Question: I have an SWT text field, whose content length will vary dynamically. I need to make the complete text visible. I am using the below code to do that.
'''
public class MyDynamicDialog extends TrayDialog {
Text errorMessageText;
ScrolledComposite scrolledComposite;
Shell shell;
DynamicData dynamicData;
public MyDynamicDialog (final Shell shell) {
super(shell);
this.shell = shell;
}
public MyDynamicDialog (final Shell shell, final DynamicData dynamicData) {
super(shell);
this.shell = shell;
this.dynamicData = dynamicData;
}
@Override
protected Control createDialogArea(final Composite parent) {
final GridLayout layout = new GridLayout();
parent.setLayout(layout);
this.scrolledComposite = new ScrolledComposite(parent, SWT.V_SCROLL | SWT.BORDER);
this.scrolledComposite.setExpandHorizontal(true);
this.scrolledComposite.setExpandVertical(false);
final Composite composite = new Composite(this.scrolledComposite, SWT.NONE);
final GridLayout gridLayout = new GridLayout();
gridLayout.numColumns = 2;
composite.setLayout(gridLayout);
composite.setSize(400, 400);
this.scrolledComposite.setContent(composite);
this.scrolledComposite.addControlListener(new ControlAdapter() {
@Override
public void controlResized(final ControlEvent e) {
final Rectangle clientArea =
MyDynamicDialog.this.scrolledComposite.getClientArea();
final Point minSize = MyDynamicDialog.this.scrolledComposite.getContent().computeSize(clientArea.width, SWT.DEFAULT);
MyDynamicDialog.this.scrolledComposite.getContent().setSize(minSize);
}
});
createErrorMessageText(composite);
return parent;
}
private void createErrorMessageText(final Composite parent) {
final GridData errText = new GridData(/*200, SWT.DEFAULT*/);
errText.grabExcessHorizontalSpace = true;
errText.horizontalSpan = 3;
errText.horizontalAlignment = GridData.FILL;
this.errorMessageText = new Text(parent, SWT.READ_ONLY /*| SWT.WRAP | SWT.MULTI*/);
this.errorMessageText.setLayoutData(errText);
this.errorMessageText.addModifyListener(new ModifyListener() {
public void modifyText(final ModifyEvent e) {
final int columns = MyDynamicDialog.this.errorMessageText.getText().length() + 3;
final GC gc = new GC (MyDynamicDialog.this.errorMessageText);
final FontMetrics fm = gc.getFontMetrics ();
final int width = columns * fm.getAverageCharWidth ();
final int height = fm.getHeight ();
gc.dispose ();
MyDynamicDialog.this.errorMessageText.setSize (MyDynamicDialog.this.errorMessageText.computeSize (width, height));
MyDynamicDialog.this.errorMessageText.redraw();
MyDynamicDialog.this.errorMessageText.getParent().layout();
}
});
}
}
'''

With this code, when the text is big, it goes out of the screen. I m not able to resize the text field in runtime. I also tried calling the listener on the scrolled composite, again, after resizing the text box. But none of it works. Please point out what could be wrong.
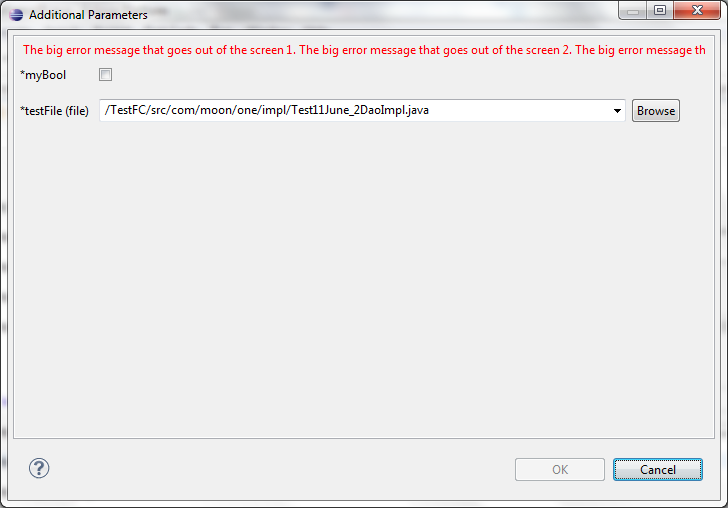
Answer: When you use a Layout that will override any 'setSize' you may do on a control.
Instead set the 'widthHint' on the 'GridData' for the control to the width you want (also 'heightHint').
You will also have to layout the entire dialog area and then resize the shell.
'''
Composite dialogAreaComp = ... get the dialog area composite
dialogAreaComp.layout(true, true);
Shell shell = getShell();
shell.pack(true);
'''